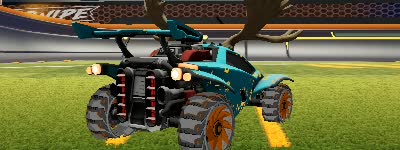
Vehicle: octane